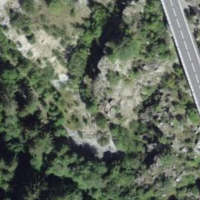
EUNIS habitat code: 44
Species observed at this site:
Melanargia galathea